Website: walmart
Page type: billing-address
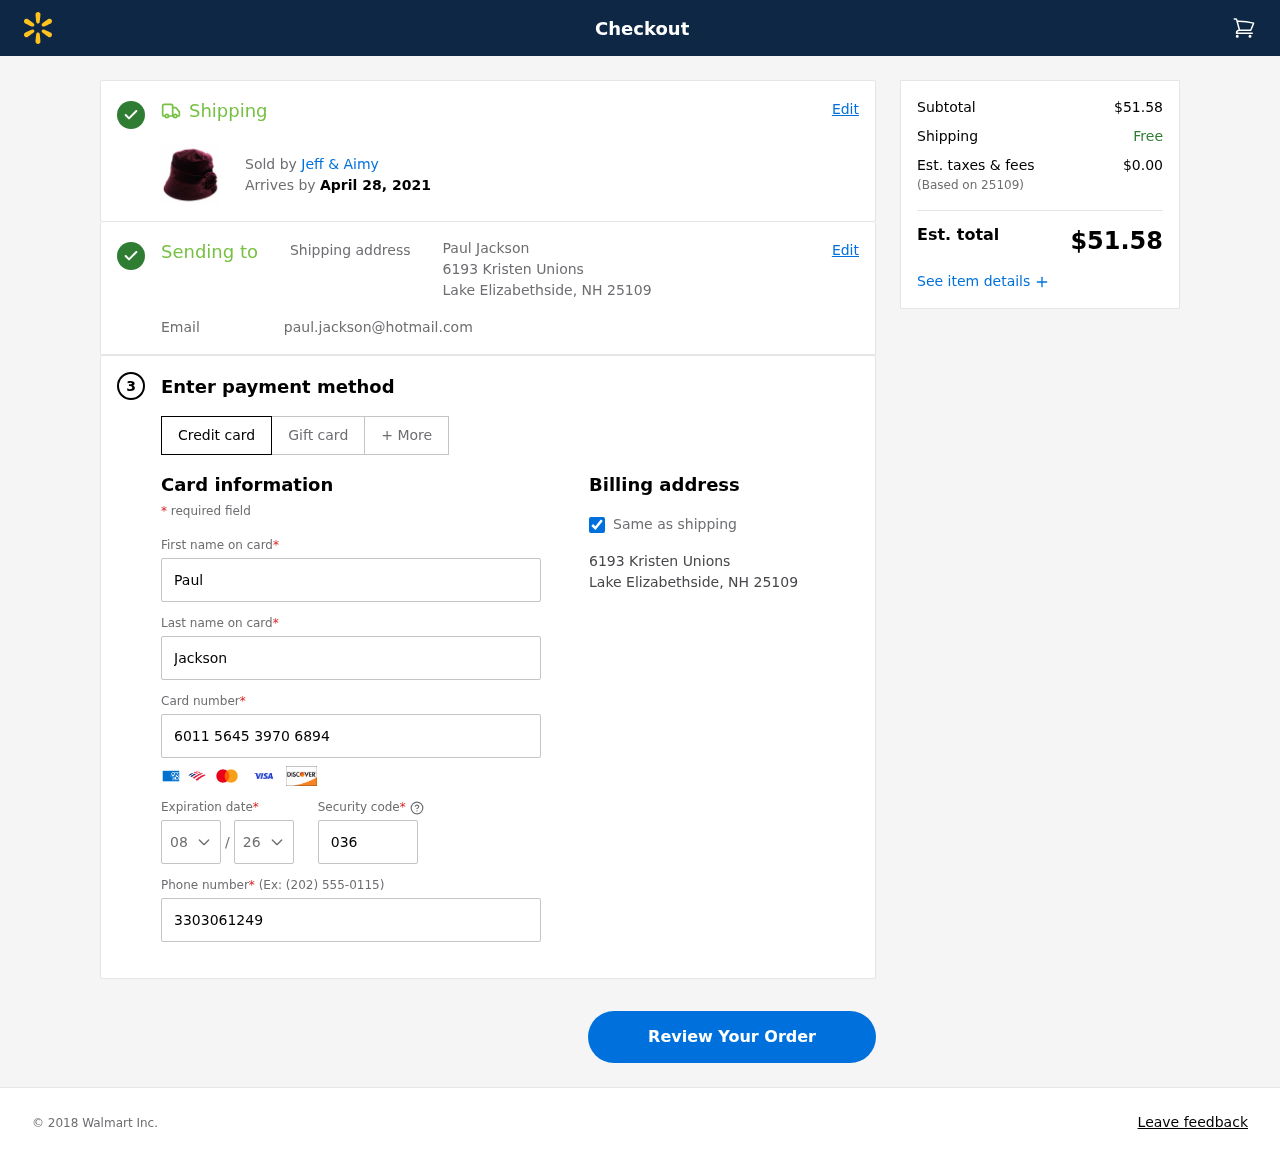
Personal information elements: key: PII_CARD_CVV
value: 036
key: PII_CARD_EXPIRY_MONTH
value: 08
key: PII_CARD_EXPIRY_YEAR
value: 26
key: PII_CARD_NUMBER
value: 6011 5645 3970 6894
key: PII_CITY_STATE_ZIP
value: Lake Elizabethside, NH 25109
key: PII_EMAIL
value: paul.jackson@hotmail.com
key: PII_FIRSTNAME
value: Paul
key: PII_FULLNAME
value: Paul Jackson
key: PII_LASTNAME
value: Jackson
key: PII_PHONE
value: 3303061249
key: PII_POSTCODE
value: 25109
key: PII_STREET
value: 6193 Kristen Unions
Product elements: key: PRODUCT1_BRAND
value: Jeff & Aimy
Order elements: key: ORDER_DELIVERY_DATE
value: April 28, 2021
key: ORDER_SUBTOTAL
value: $51.58
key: ORDER_TAX
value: $0.00
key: ORDER_TOTAL
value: $51.58